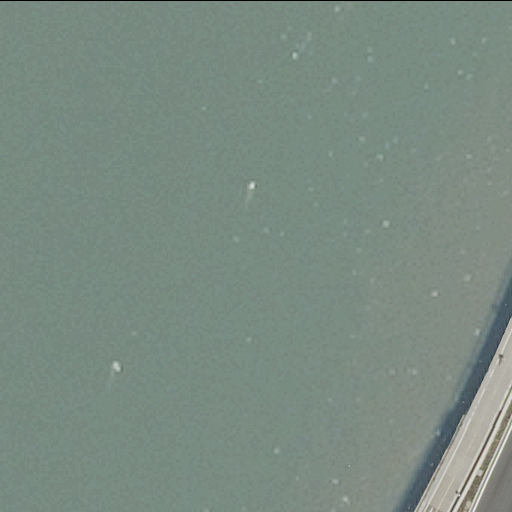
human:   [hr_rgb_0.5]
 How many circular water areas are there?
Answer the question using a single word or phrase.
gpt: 0

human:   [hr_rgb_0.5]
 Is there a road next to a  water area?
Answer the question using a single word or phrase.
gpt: yes

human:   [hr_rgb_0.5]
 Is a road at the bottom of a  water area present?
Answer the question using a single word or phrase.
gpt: yes

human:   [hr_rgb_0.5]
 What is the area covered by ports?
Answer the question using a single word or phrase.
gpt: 0m2

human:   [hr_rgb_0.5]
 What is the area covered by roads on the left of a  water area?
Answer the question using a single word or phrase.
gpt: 0m2

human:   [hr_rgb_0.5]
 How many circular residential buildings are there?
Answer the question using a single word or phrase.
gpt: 0

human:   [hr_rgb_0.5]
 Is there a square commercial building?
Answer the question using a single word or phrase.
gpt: no

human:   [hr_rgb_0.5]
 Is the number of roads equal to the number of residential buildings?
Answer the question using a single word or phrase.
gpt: no

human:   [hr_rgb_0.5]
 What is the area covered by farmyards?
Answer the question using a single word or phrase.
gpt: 0m2

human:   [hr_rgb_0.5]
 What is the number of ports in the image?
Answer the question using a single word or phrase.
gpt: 0

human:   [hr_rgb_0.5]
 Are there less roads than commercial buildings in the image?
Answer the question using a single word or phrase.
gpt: no

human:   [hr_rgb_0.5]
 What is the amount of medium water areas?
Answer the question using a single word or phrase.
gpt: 0

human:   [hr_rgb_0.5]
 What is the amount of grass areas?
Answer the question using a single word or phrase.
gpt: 0

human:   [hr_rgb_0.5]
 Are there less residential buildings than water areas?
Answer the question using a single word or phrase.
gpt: yes

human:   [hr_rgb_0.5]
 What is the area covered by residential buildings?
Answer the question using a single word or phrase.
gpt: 0m2

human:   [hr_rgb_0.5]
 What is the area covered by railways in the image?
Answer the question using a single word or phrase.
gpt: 0m2

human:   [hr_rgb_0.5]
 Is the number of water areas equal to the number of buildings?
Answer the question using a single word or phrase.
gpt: no

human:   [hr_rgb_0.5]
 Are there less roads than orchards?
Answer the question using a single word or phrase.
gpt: no

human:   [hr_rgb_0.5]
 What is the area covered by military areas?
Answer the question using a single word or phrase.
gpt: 0m2

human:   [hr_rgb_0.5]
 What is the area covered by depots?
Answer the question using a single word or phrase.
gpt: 0m2

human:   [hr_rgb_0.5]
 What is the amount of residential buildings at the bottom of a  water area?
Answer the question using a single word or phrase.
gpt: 0

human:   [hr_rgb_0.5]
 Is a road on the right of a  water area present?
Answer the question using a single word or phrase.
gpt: yes

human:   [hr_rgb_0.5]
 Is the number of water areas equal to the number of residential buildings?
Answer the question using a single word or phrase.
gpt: no

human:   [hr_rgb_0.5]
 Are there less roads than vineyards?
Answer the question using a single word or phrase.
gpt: no

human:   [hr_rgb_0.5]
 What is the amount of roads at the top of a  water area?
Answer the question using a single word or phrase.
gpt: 0

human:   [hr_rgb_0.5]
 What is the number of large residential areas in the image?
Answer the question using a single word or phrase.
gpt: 0

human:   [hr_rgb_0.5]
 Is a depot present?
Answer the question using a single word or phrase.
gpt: no

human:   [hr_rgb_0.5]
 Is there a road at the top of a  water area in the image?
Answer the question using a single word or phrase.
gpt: no

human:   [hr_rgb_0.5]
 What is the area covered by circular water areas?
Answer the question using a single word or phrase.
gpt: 0m2

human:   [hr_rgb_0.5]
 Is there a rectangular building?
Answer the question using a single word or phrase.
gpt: no

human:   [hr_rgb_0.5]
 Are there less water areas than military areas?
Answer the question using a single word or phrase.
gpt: no

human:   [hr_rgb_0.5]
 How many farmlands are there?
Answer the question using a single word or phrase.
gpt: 0

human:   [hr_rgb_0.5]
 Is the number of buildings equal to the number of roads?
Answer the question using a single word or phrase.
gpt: no

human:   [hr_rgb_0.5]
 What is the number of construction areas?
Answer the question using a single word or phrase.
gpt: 0

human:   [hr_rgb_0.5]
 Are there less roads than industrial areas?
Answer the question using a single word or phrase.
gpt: no

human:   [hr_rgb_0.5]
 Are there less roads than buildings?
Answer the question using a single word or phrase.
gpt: no